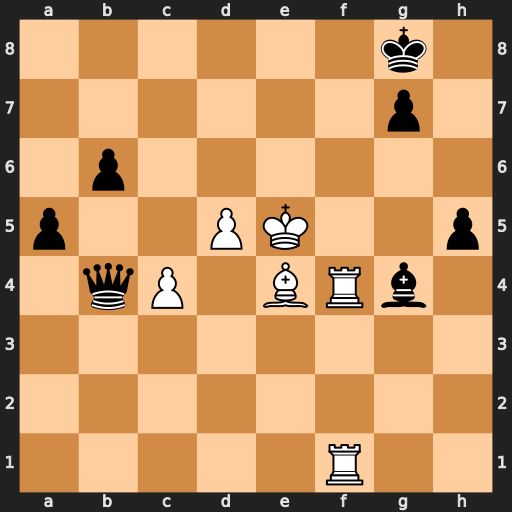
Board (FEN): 6k1/6p1/1p6/p2PK2p/1qP1BRb1/8/8/5R2
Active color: w
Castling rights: -
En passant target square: -
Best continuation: Rf8+ Qxf8 Bh7+ Kxh7 Rxf8